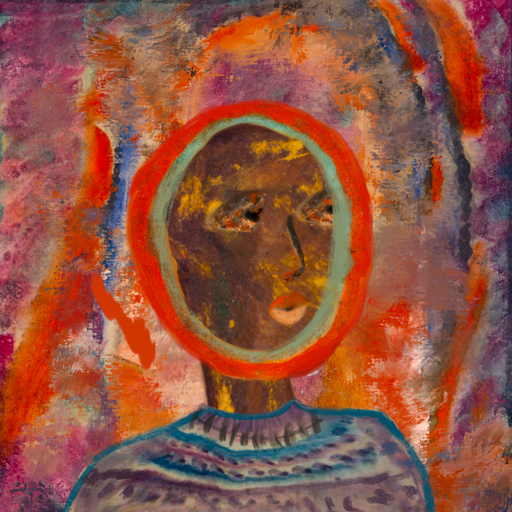
Background: Experience, Head And Neck Side: Comrade, Face Side: Gypsy_Queen, Bust: HillGirl, Hair Side: Sisters, Head Accessory: Blank, Second Necklace: Blank, Necklace: In_The_Sun, Baby: Blank